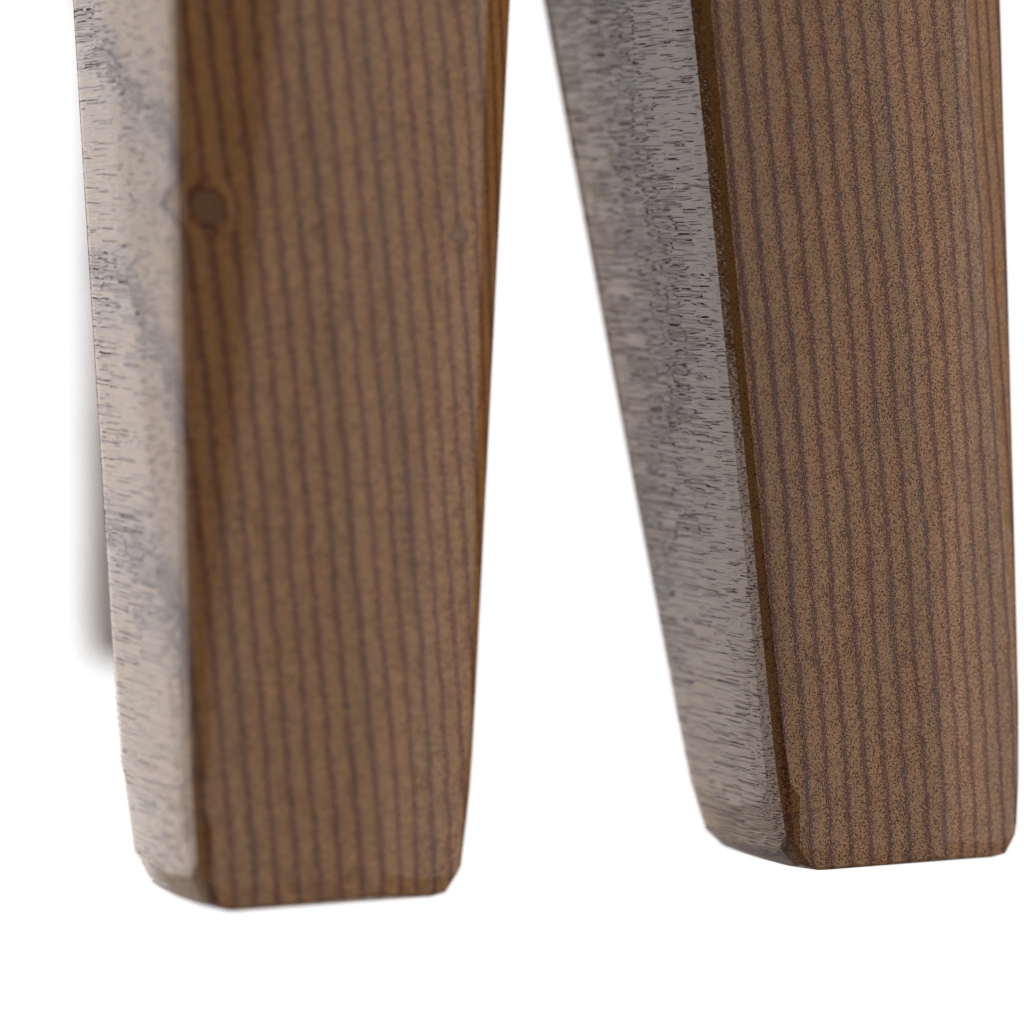
A high quality rendering of a dalahest_oak dalecarlian horse figurine made of varnished dark oak standing on a white surface in an a white studio with artificial white studio lighting,extreme close-up from rear hind leg, macro, 150 mm, f 16, bokeh